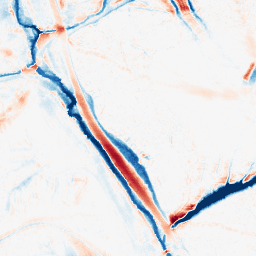
Category: morphological
Decomposition family: morphological_ellipse
Decomposition parameters: operation: average
width: 20
height: 30
Upsampling method: quartic
Upsampling parameters: scale: 4
Upsampling scale: 4